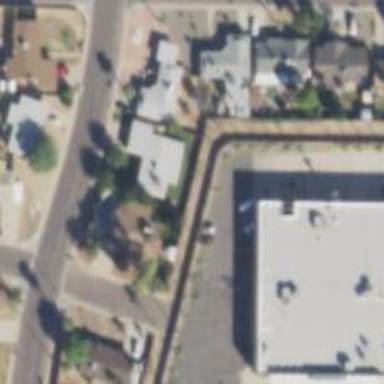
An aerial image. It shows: Alley classified as service road.